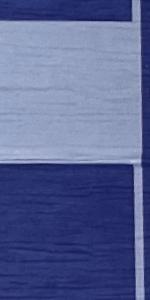
Label: Empty